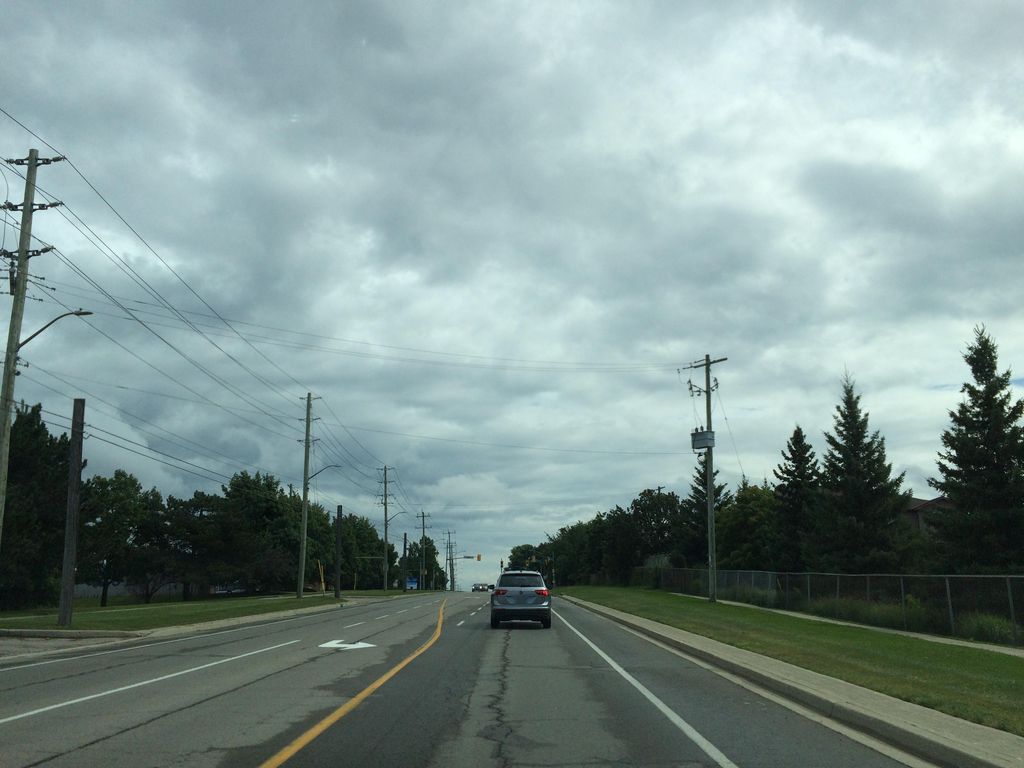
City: kitchener-waterloo